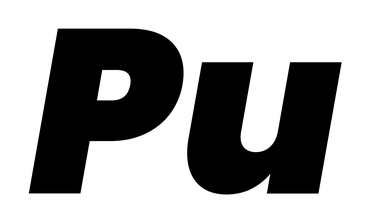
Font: Poppins-BlackItalic